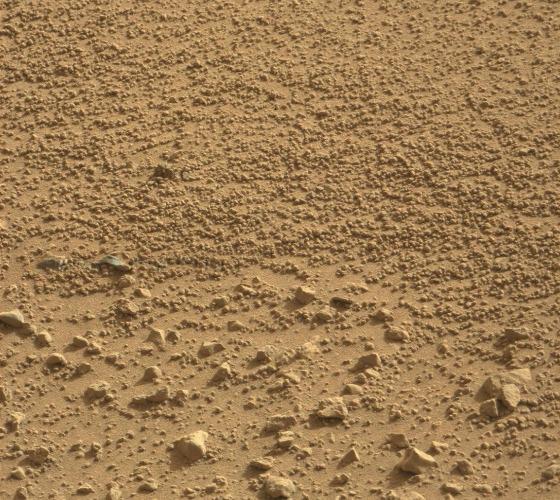
Terrain classes present: Gravel / Sand / Soil, Rock, Shadow